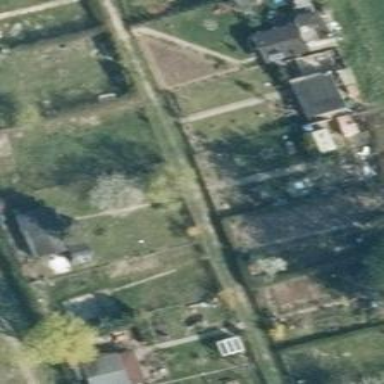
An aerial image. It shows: Allotments area.